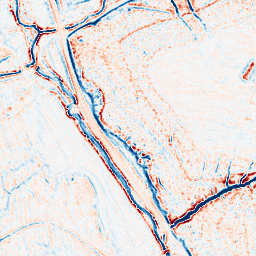
Category: edge_preserving
Decomposition family: bilateral
Decomposition parameters: d: 9
sigma_color: 75
sigma_space: 150
Upsampling method: sinc_hamming
Upsampling parameters: scale: 4
kernel_size: 8
Upsampling scale: 4